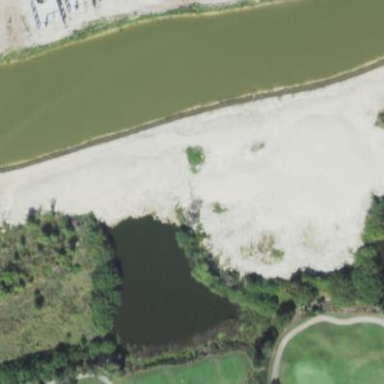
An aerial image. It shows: Water hazard on golf course. The hazard is natural water feature.